Question: I am working on a web/mobile app using AJAX. The application has 4 pages: the login one and 3 protected pages only displayed to logged in users.
I am planning to use the Single Page Application pattern, so all 4 pages will be loaded right away, each inside its own DIV id, and only the login one will be visible initially.
Once the user inputs his user/pass, I create a XMLHttpRequest and communicate with an internal PHP script, which in turn uses prepared statements to check if the user/pass exist in the database, and returns a true or false to the XMLHttpRequest.
If the result is true I'll then make the protected DIV visible and load the necessary data from the server, creating another XMLHttpRequest and going through another PHP script to interface with the database. This step is repeated when the user navigates between the other protected pages. I am also planning to implement cookies to keep users logged in, again using XMLHttpRequest/internal PHP script.
Below there's an image describing the process.
:
- -

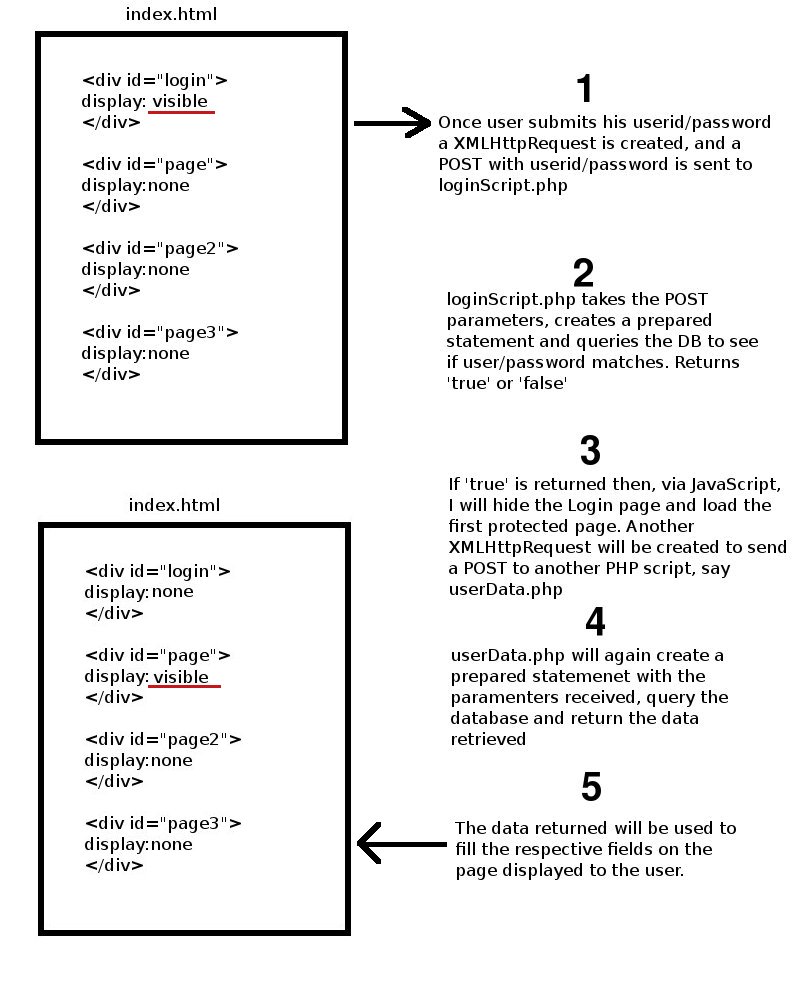
Answer: That structure is fine as long as you ensure that each request for data is protected by the login system, to prevent serving data to unauthenticated users.
Also you need to make sure that when the user logs out, you flush all data out of the DOM. This could easily be done by forcing a page refresh 'window.location.reload()' or by manually removing all of the DOM nodes that contain data and overwriting any variables. Consider a user that uses your app, then logs out, then another user comes to use the same device. If you don't flush data when logging out, the second user whilst unauthenticated could open up any DOM tool such as Firebug/Chrome Dev Tools and view the last user's sensitive data.
Don't forget to pay attention to general web app security in terms of SQLi, XSS (including DOM based XSS - not just reflective/stored XSS) and session security (session hijacking etc etc).